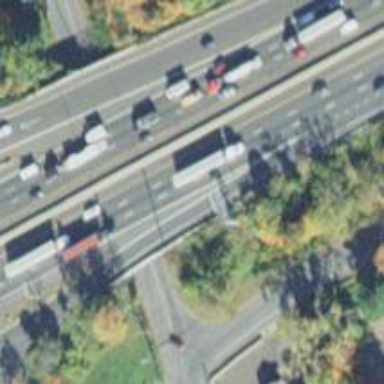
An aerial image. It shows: Motorway link.